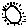
Label: sun